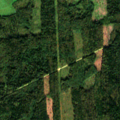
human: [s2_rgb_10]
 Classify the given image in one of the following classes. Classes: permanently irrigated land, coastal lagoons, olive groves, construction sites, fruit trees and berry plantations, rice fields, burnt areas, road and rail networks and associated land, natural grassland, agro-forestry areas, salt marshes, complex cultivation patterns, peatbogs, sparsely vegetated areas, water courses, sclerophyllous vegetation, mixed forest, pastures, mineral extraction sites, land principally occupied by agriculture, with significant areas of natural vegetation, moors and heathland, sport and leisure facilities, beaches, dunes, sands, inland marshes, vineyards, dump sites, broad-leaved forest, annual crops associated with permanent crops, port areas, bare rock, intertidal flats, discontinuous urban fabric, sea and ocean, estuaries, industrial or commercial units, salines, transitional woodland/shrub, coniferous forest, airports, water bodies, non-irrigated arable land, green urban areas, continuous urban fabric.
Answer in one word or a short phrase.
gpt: pastures, coniferous forest, mixed forest